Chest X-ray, AP view. Patient: 27 years old, sex F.
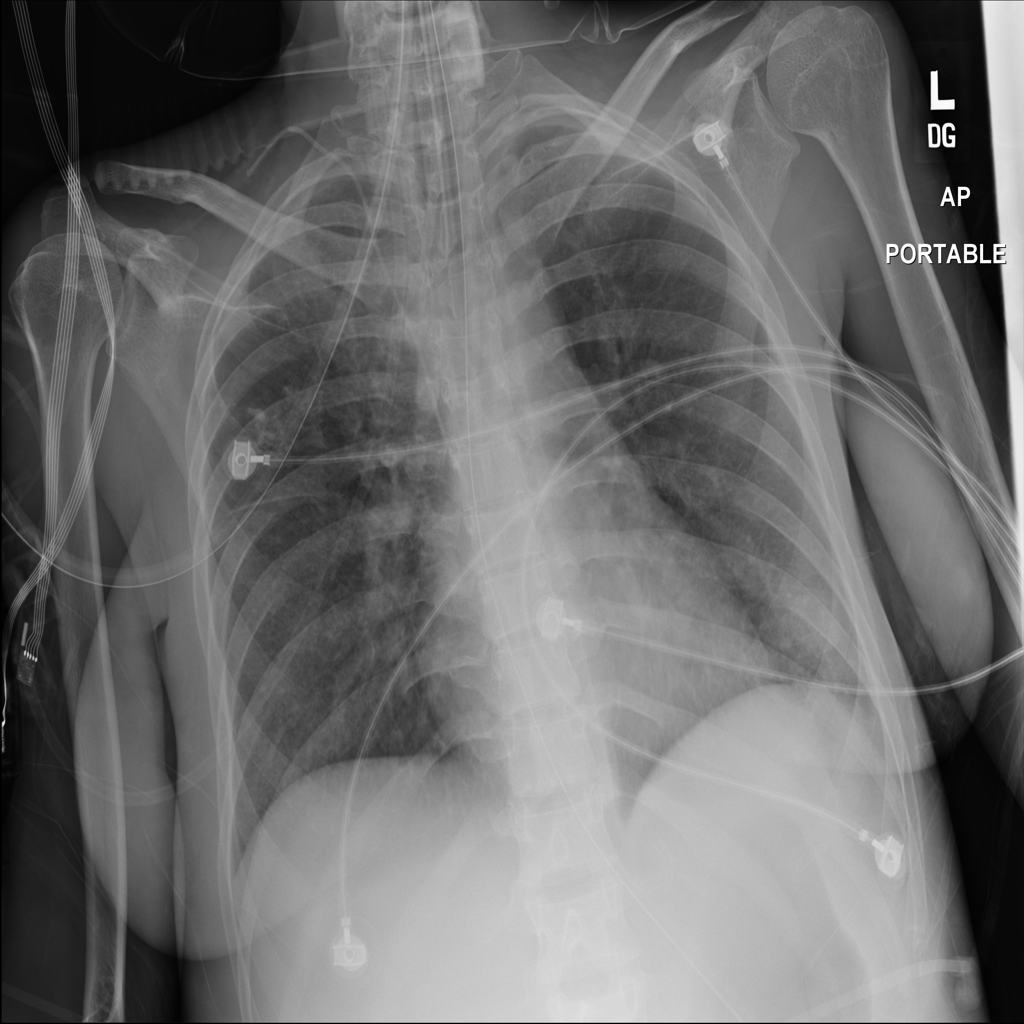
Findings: Infiltration, Mass